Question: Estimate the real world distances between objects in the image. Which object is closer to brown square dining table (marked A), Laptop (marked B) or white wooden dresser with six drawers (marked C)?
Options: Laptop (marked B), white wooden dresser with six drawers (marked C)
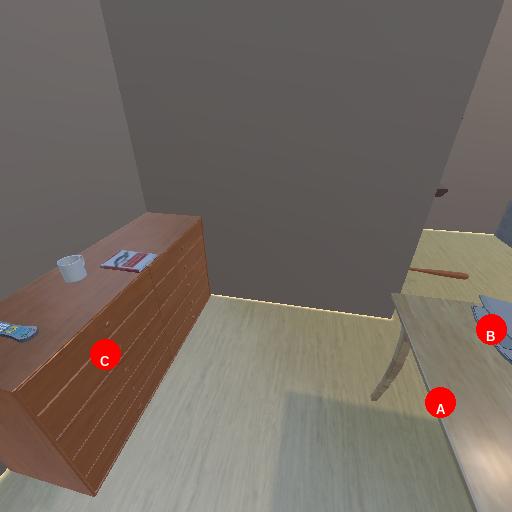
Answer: Laptop (marked B)